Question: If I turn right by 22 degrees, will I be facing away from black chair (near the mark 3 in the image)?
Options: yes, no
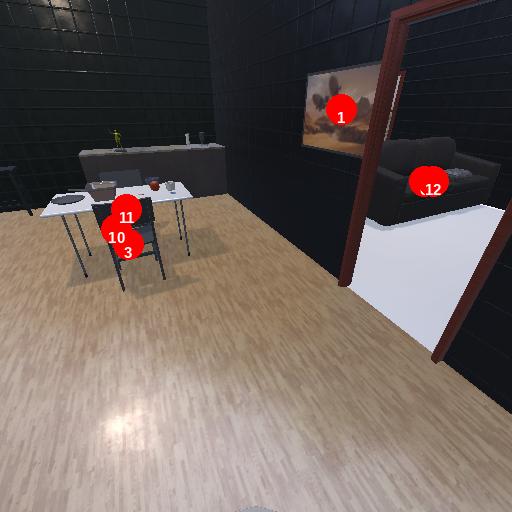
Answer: yes